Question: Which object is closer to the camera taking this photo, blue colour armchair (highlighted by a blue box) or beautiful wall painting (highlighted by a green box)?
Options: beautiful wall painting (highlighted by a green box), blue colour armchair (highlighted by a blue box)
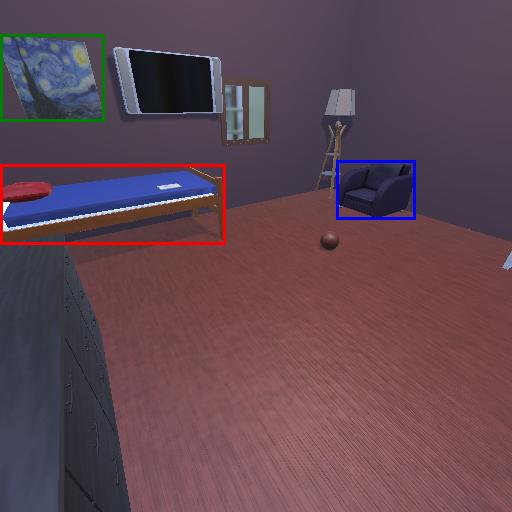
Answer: beautiful wall painting (highlighted by a green box)